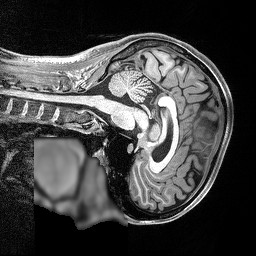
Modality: T1w
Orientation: sagittal
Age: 27
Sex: female
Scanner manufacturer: siemens
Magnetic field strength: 3 T
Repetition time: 2.5 s
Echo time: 0.0029 s